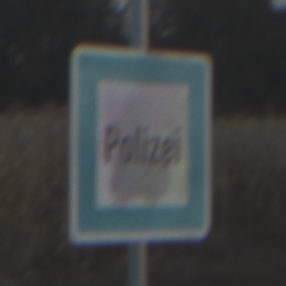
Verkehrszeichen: Polizei
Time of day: SunriseSunset
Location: Outdoor (Nature)
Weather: Clear
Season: Winter
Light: Natural